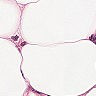
Metastatic tissue present: no